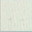
Piece: xx